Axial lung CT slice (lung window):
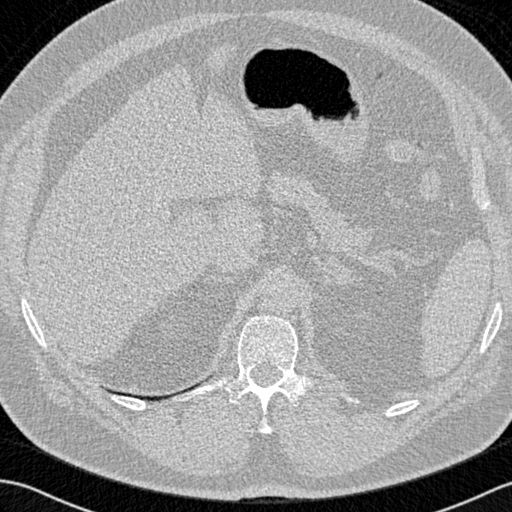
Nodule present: no